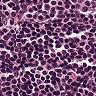
Metastatic tissue present: no